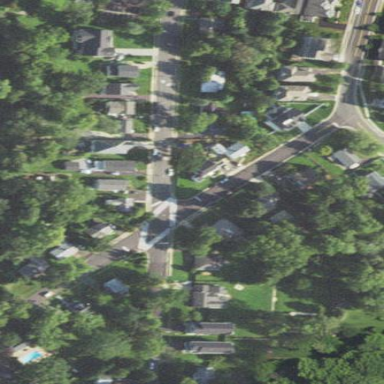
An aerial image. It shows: Residential area consisting of single-family homes.